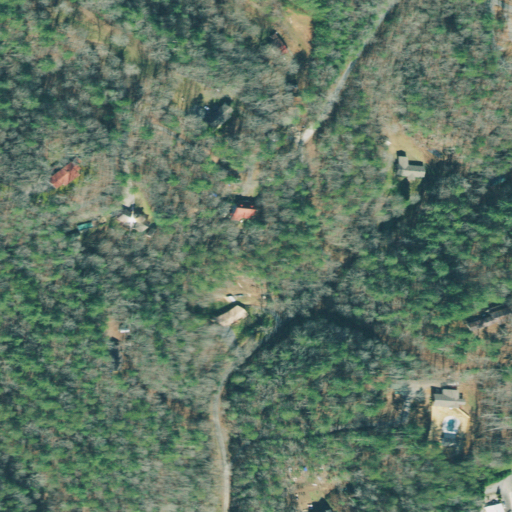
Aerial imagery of mountain in Georgia named Bee Knob containing mixed forest, evergreen forest, open development, deciduous forest, and pasture